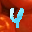
Label: 4